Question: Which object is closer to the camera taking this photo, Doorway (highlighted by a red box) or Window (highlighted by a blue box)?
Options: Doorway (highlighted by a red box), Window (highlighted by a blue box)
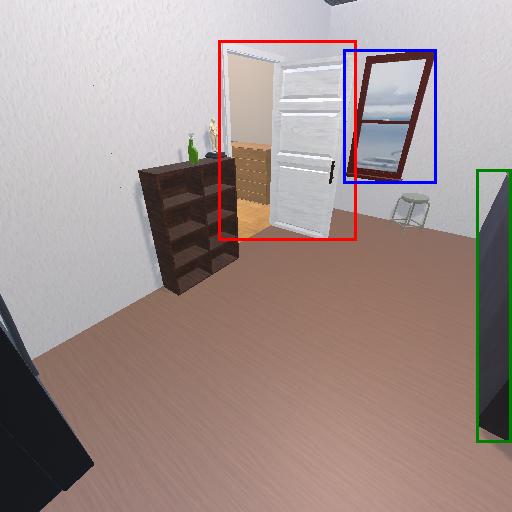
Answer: Doorway (highlighted by a red box)